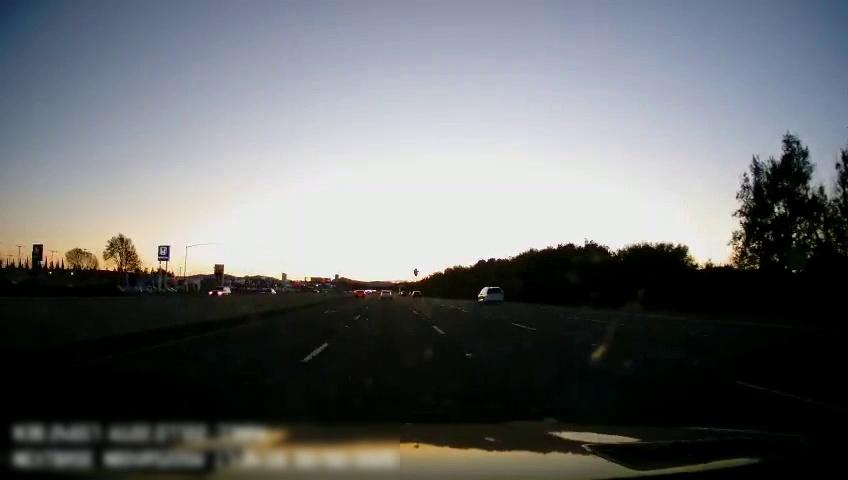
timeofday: Day
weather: Sunny
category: Drivable Space
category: Vehicles | Car
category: Vehicles | Car
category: Vehicles | SUV
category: Vehicles | SUV
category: Vehicles | Car
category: Vehicles | SUV
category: Lanes | Current Lane
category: Lanes | Alternate Lane
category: Lanes | Alternate Lane
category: Lanes | Current Lane
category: Lanes | Alternate Lane
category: Lanes | Alternate Lane